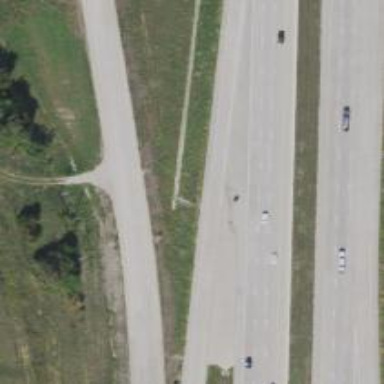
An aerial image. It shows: Tertiary road with frontage road.